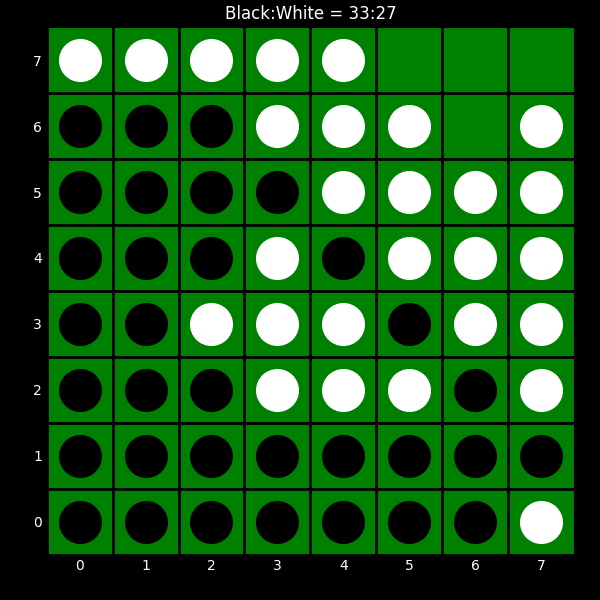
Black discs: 33
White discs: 27